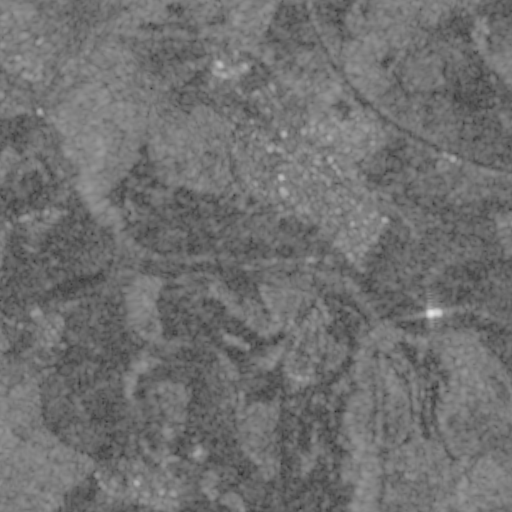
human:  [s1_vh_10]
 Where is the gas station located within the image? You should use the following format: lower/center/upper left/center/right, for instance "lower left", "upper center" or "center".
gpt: The gas station is located in the upper left of the image.
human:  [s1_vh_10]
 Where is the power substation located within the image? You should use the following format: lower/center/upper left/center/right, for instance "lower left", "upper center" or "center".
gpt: The power substation is located in the upper left of the image.
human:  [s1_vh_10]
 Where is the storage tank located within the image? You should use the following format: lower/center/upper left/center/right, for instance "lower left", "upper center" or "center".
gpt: The storage tank is located in the center left of the image.
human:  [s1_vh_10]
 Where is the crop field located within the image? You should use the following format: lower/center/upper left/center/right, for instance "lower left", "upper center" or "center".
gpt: There is no crop field in the image.

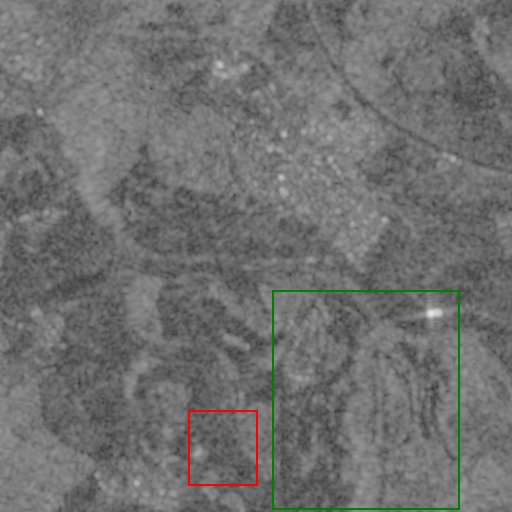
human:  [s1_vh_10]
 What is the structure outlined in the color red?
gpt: The structure outlined in red is a crop field.
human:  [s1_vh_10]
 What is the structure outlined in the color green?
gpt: The structure outlined in green is a park.
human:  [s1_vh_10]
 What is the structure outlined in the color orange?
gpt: There is no orange outline.